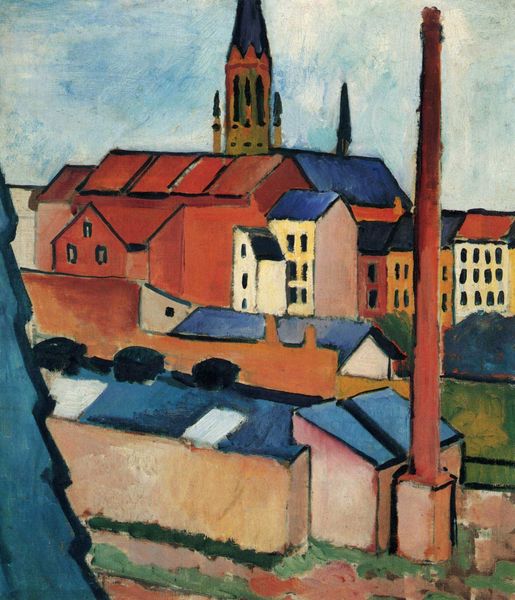
Titel: Marienkirche mit Häusern und Schornstein
Künstler: August Macke
Standort: Bonn
Institution: Kunstmuseum
Schlagwörter: baum, blau, gemälde, himmel, weiß, wolken, aquarell, bäume, fluss, gelb, grün, kirchturm, see, stadt, bunt, fenster, frankreich, orange, schwarz, säule, dach, gebäude, gras, haus, rot, wiese, wolke, beige, expressionismus, malerei, wand, architektur, bild, felder, häuser, kirche, kontrast, rosa, kamin, schornstein, turm, umrandung, farbig, klar, ecke, komplementär, ansicht, fassade, fassaden, ort, süden, mast, abstrakt, farben, fläche, modern, dorf, dächer, giebel, mauer, farbe, formen, naiv, fabrik, kleinstadt, platz, schlot, oben, stadtansicht, wände, eckig, kirchenturm, türme, dom, pfahl, form, konturen, macke, tanne, kunst, reduziert, kathedrale, zacken, mauern, obelisk, wohngebäude, balu, stange, blauer reiter, firma, grell, münter, kriche, stadtbild, hochhaus, hochhäuser, umranden, franz marc, marc, marx, dachlandschaft, tacken, avangard, hochaus, eise, fabrikschlot, pinselführnug, tanner